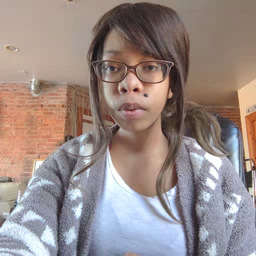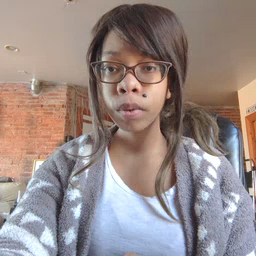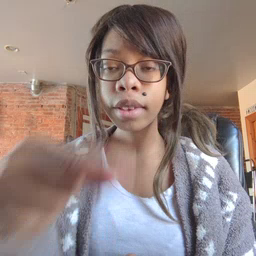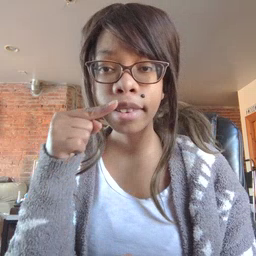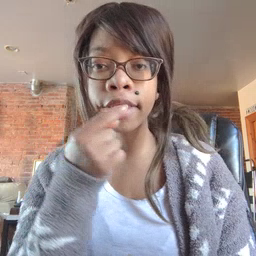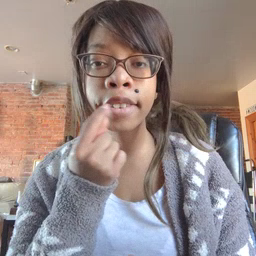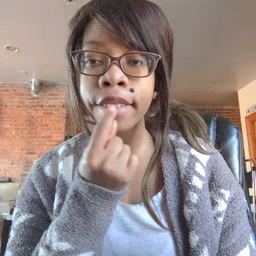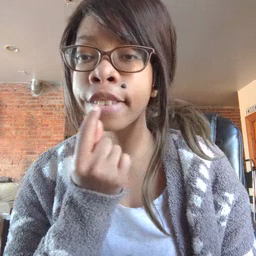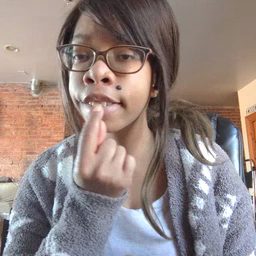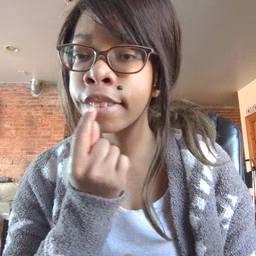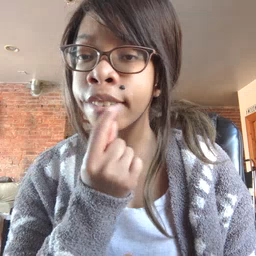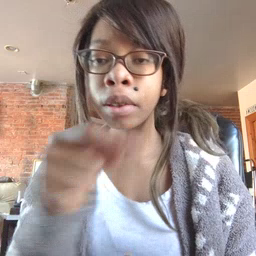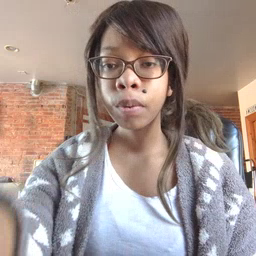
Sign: tooth